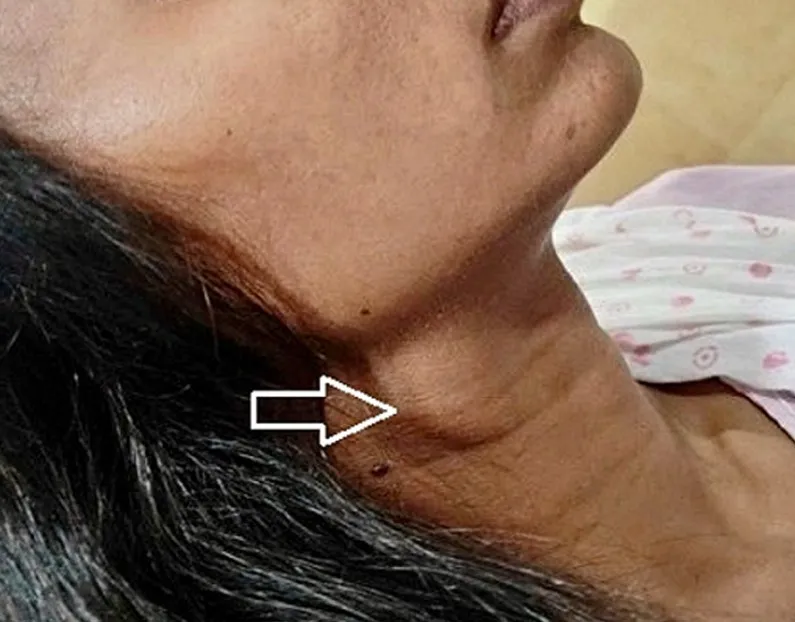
swelling below the angle of the mandible on the right side of the neck.
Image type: medical_photograph (skin_photograph)